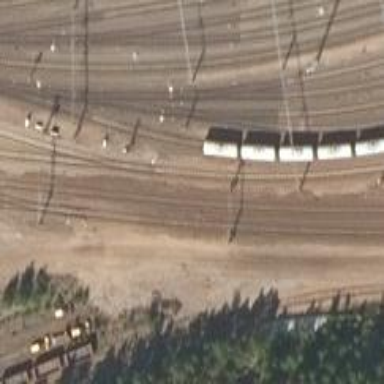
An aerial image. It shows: Railway with continuous electrified contact lines.